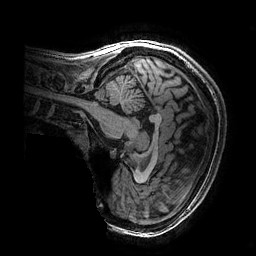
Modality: T1w
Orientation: sagittal
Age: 16
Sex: female
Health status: ill
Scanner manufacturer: ge
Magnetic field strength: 3 T
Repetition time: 0.007664 s
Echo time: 0.00342 s